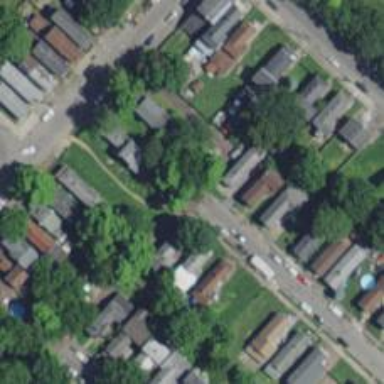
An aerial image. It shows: Alleyway designated as service road.